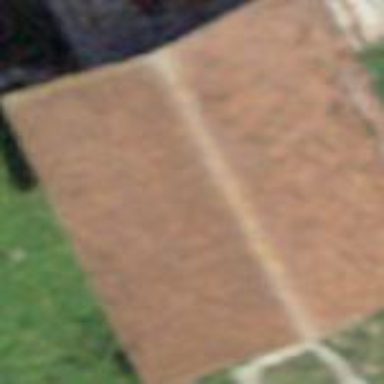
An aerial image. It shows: Simple and straightforward house.